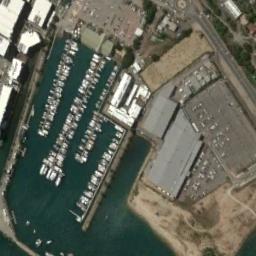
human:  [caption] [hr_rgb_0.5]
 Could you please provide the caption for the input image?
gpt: There are many buildings beside the harbor .

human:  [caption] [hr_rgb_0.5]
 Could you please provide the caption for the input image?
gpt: The harbor with lots of neatly docked boats is surrounded by some buildings and the color of the waters is green .

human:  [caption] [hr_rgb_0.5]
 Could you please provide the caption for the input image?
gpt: The left side of the harbor was full of boats .

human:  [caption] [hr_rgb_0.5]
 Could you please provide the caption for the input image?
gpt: Many ships dock neatly on the sea side of the harbor surrounded by buildings .

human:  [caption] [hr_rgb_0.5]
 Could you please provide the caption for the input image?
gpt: There are some buildings and parking lots beside the harbor .